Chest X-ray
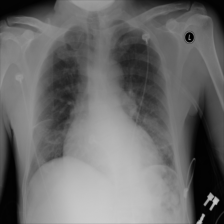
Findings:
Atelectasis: negative
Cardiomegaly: positive
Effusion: negative
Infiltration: negative
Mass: negative
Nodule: negative
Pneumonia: negative
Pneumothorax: negative
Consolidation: negative
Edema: negative
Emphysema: negative
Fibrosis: negative
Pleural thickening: positive
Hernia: negative